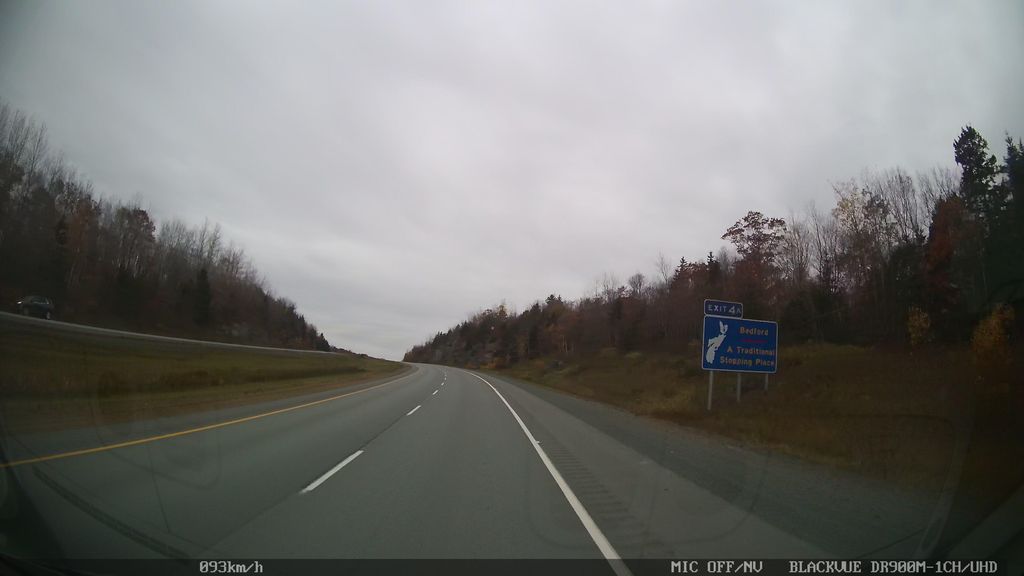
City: halifax